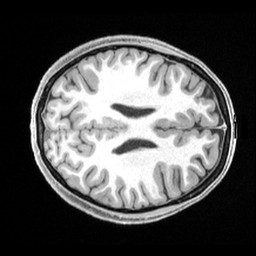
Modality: T1w
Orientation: axial